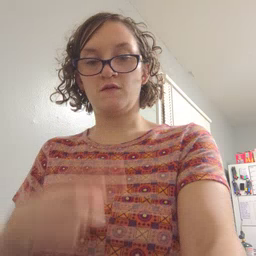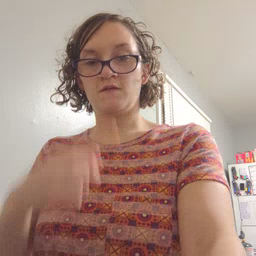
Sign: cute